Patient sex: F
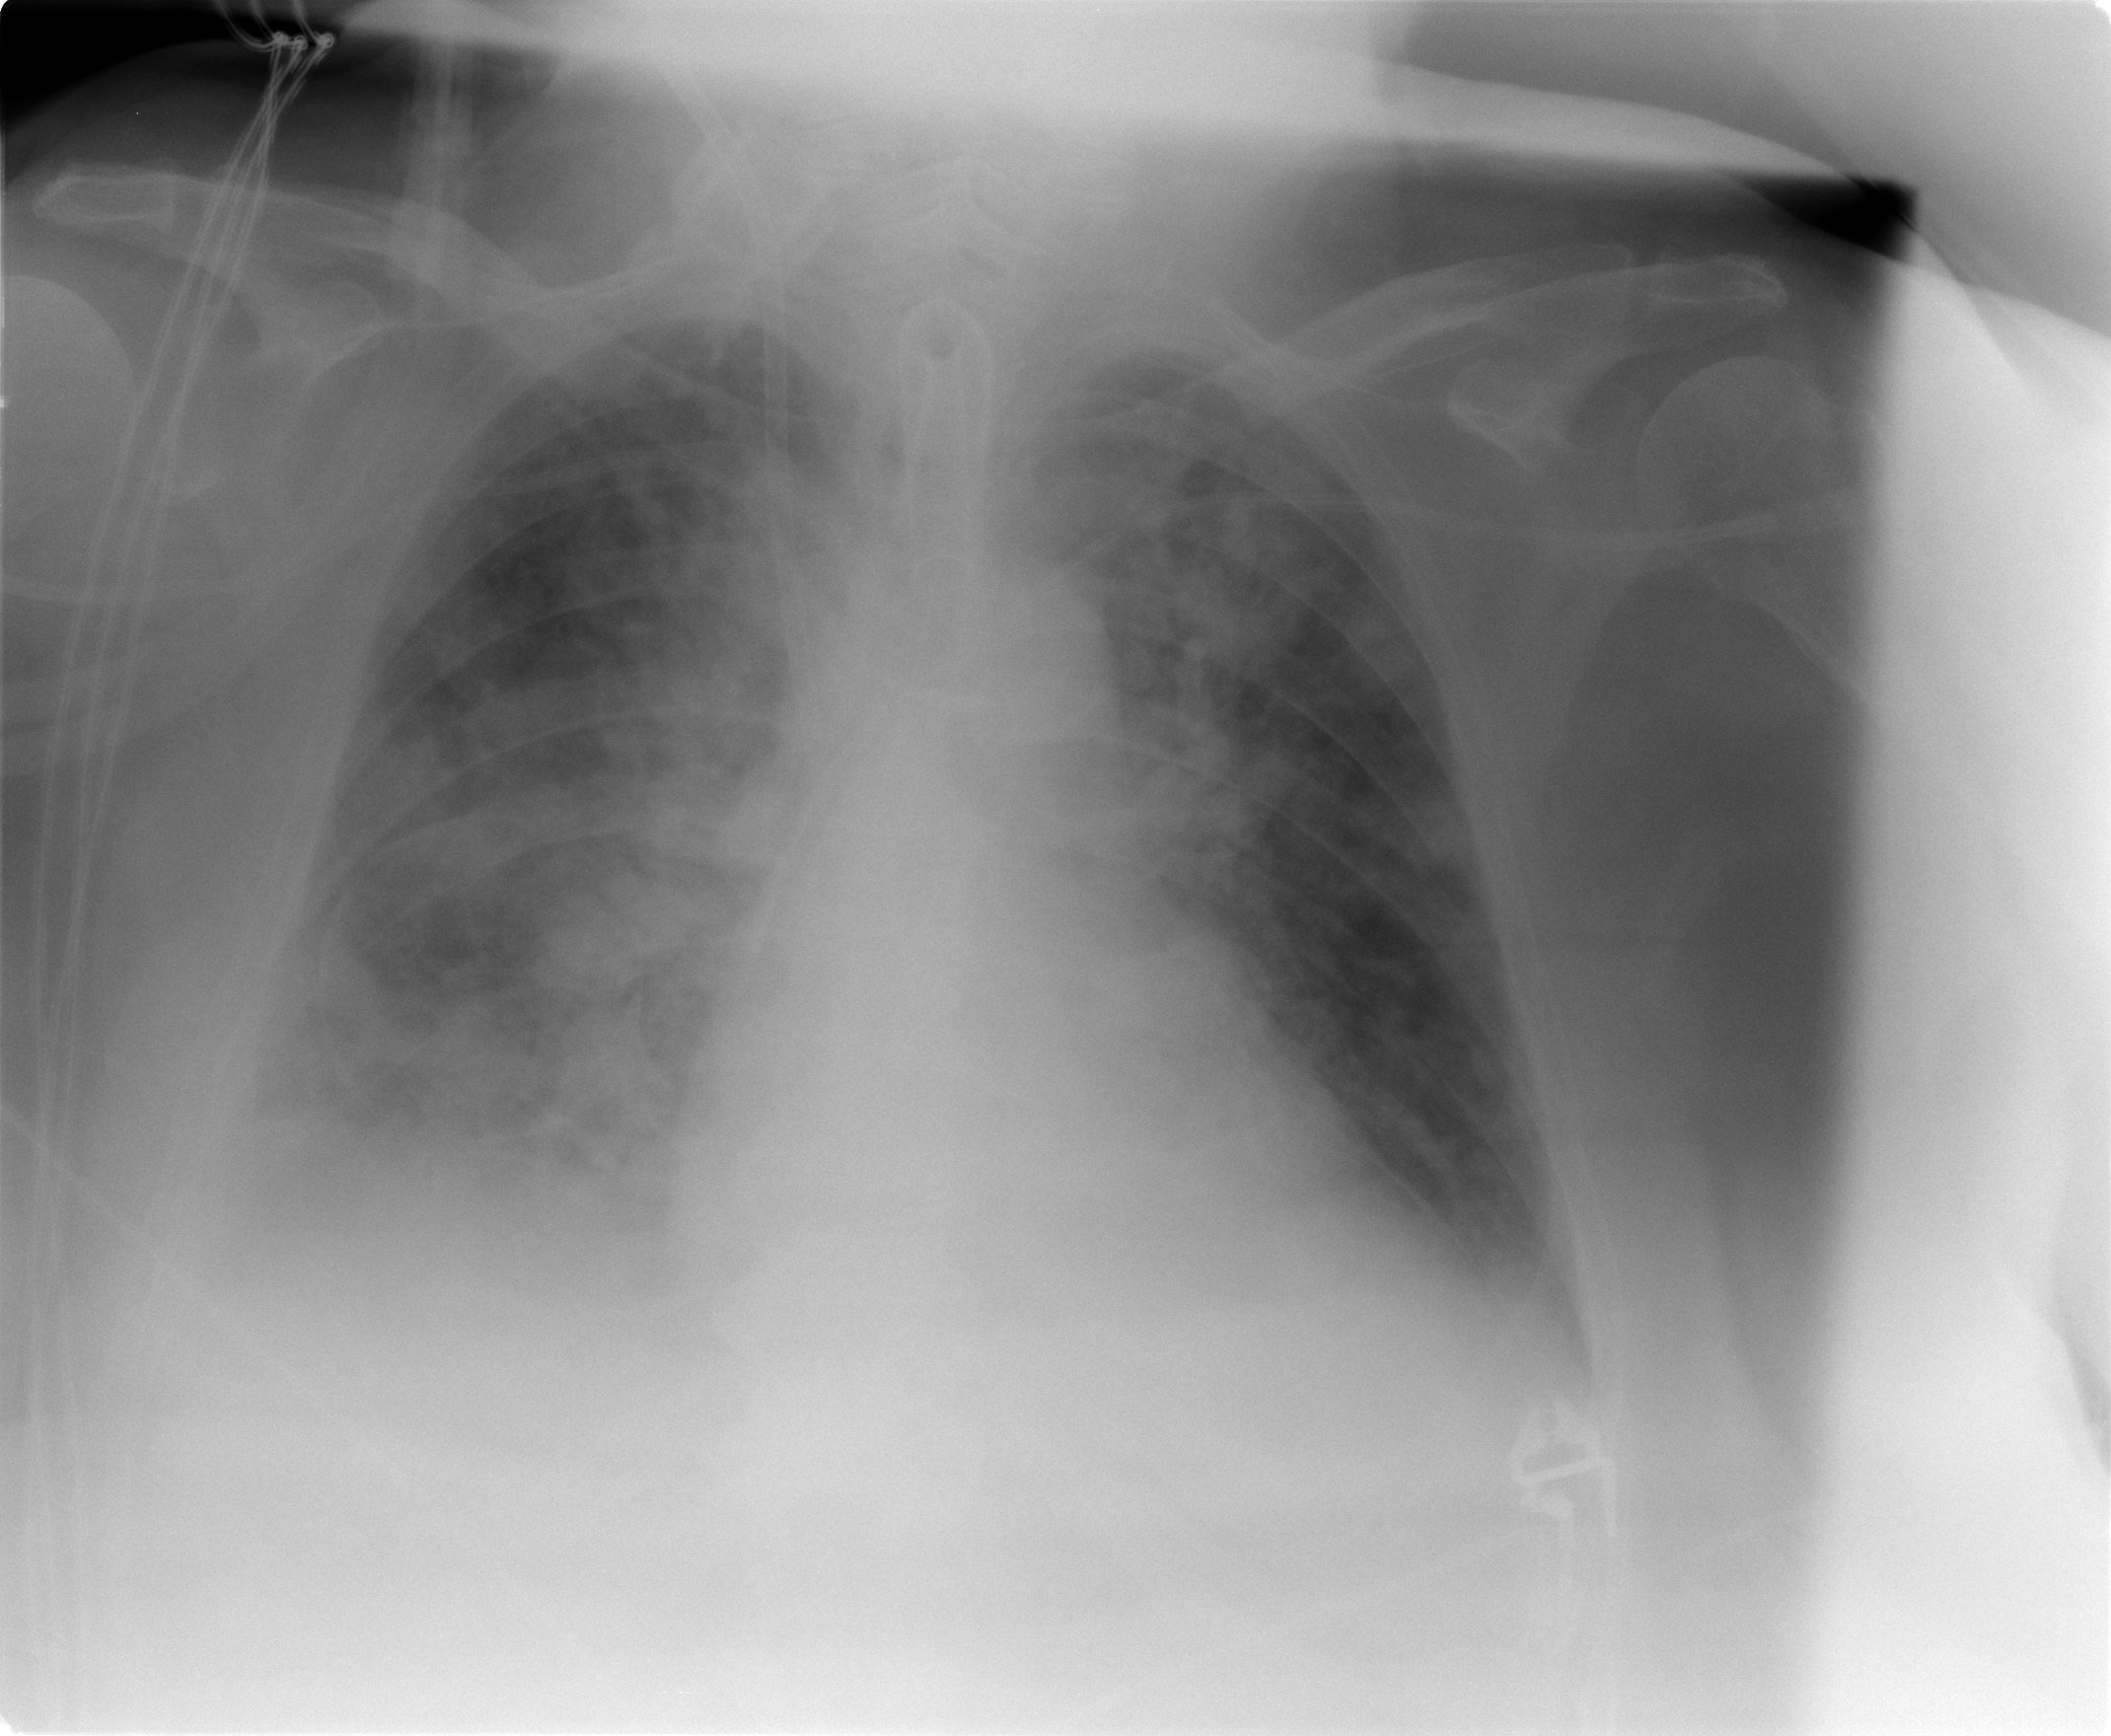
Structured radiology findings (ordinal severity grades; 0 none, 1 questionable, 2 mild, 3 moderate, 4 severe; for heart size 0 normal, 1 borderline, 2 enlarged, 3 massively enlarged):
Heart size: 1
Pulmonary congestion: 3
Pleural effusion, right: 2
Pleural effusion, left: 2
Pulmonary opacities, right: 3
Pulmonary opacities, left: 3
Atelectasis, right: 2
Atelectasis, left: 2